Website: macys
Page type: customer-info-address
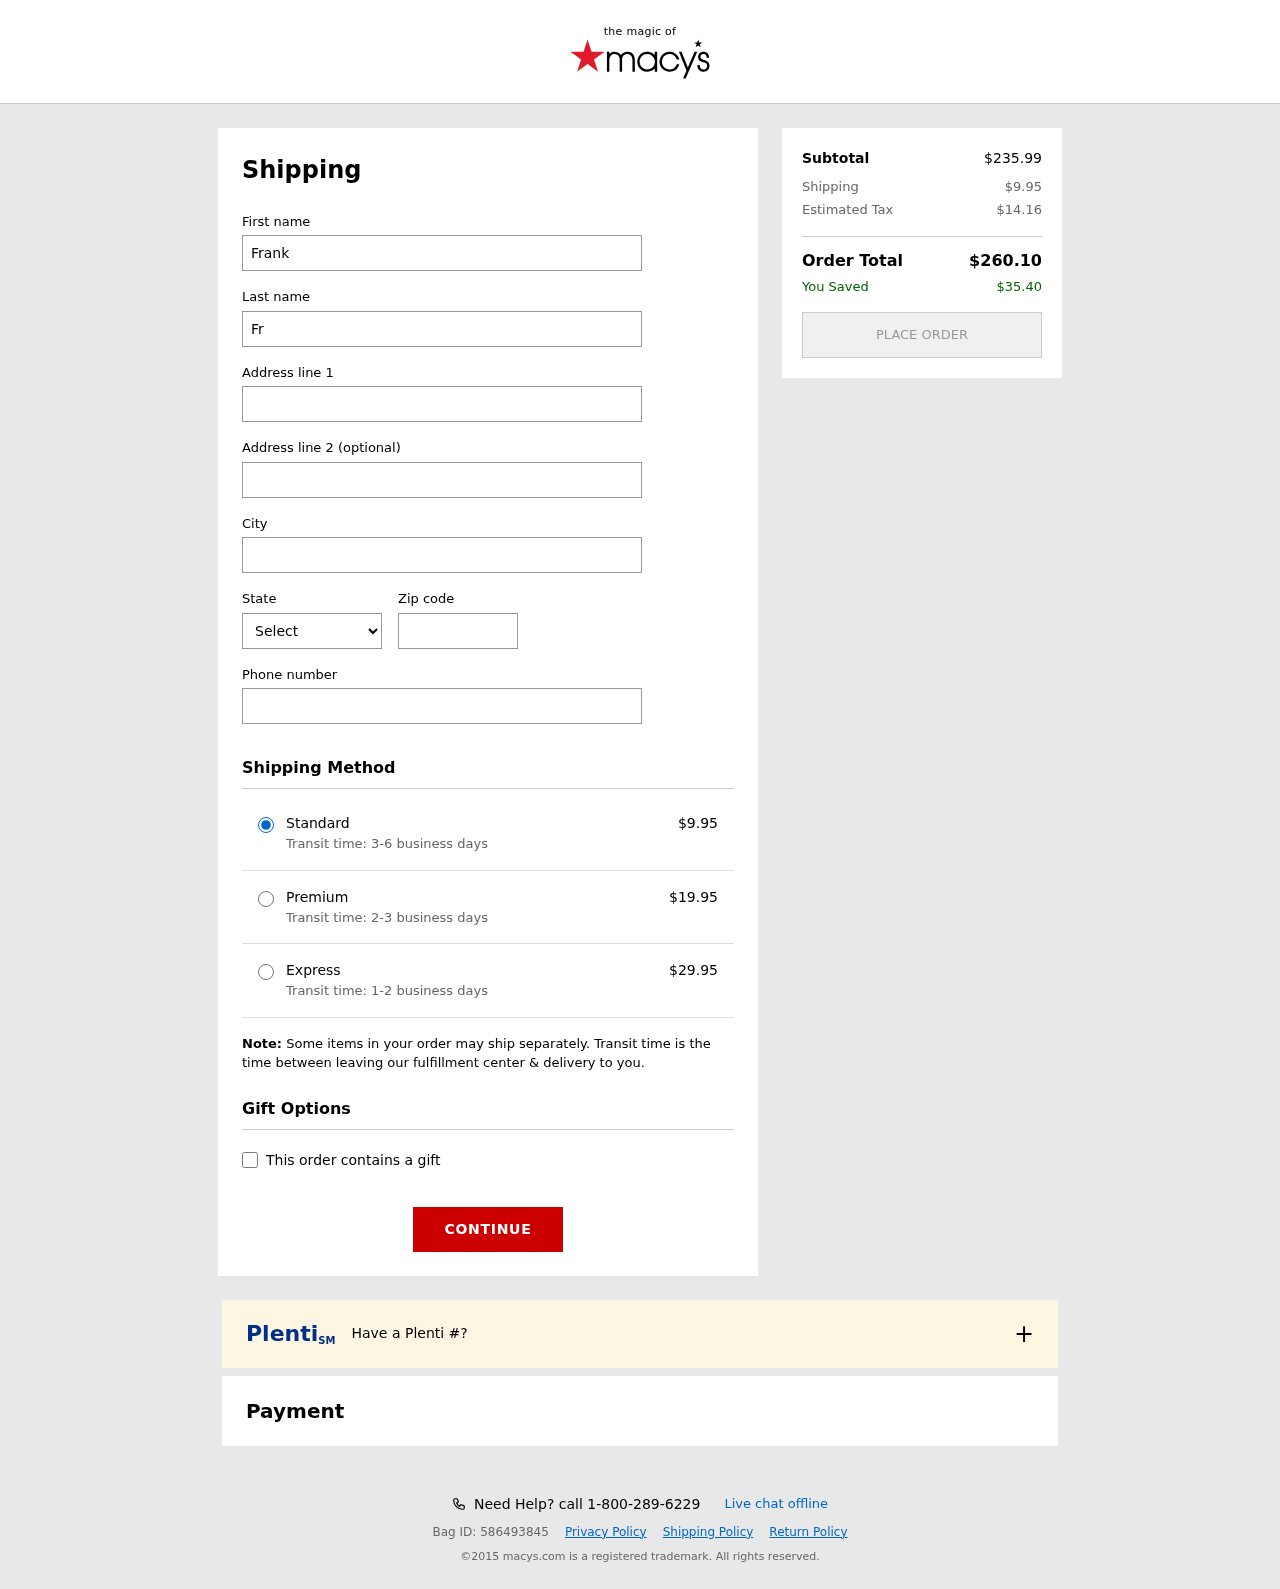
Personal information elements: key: PII_CITY
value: Philipberg
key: PII_FIRSTNAME
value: Frank
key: PII_LASTNAME
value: Freeman
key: PII_PHONE
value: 8392628323
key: PII_POSTCODE
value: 72701
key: PII_STATE_ABBR
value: NV
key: PII_STREET
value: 37086 Brittany Village Suite 908
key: PII_STREET2
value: Suite 179
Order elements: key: ORDER_SHIPPING_COST
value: $9.95
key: ORDER_SHIPPING_COST_PREMIUM
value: $19.95
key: ORDER_SHIPPING_COST_EXPRESS
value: $29.95
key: ORDER_SUBTOTAL
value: $235.99
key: ORDER_TAX
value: $14.16
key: ORDER_TOTAL
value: $260.10
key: ORDER_SAVINGS
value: $35.40